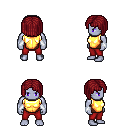
a pixel art fantasy rpg character, male body template, dark elf, purple skin, gold chest armor, red pants, brunette pageboy hairstyle, white cloth bracers, four views (front, back, left, right), 2x2 character sprite sheet, small pixel art, hard edges, no anti-aliasing